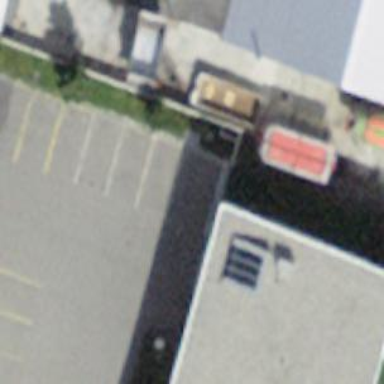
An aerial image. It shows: Charging station.